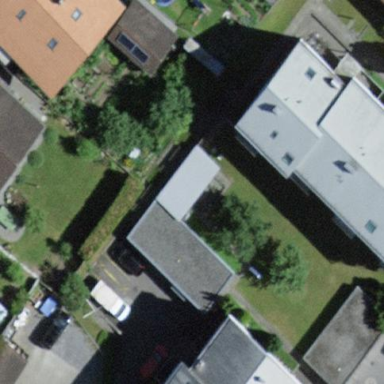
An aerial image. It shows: Garage.